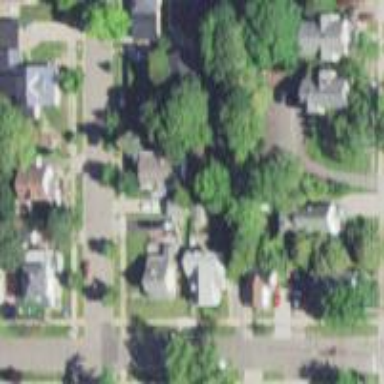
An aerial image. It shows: Sidewalk.